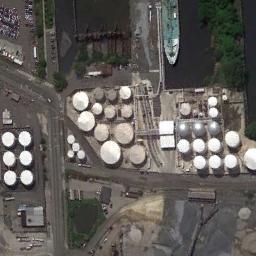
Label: storage_tank